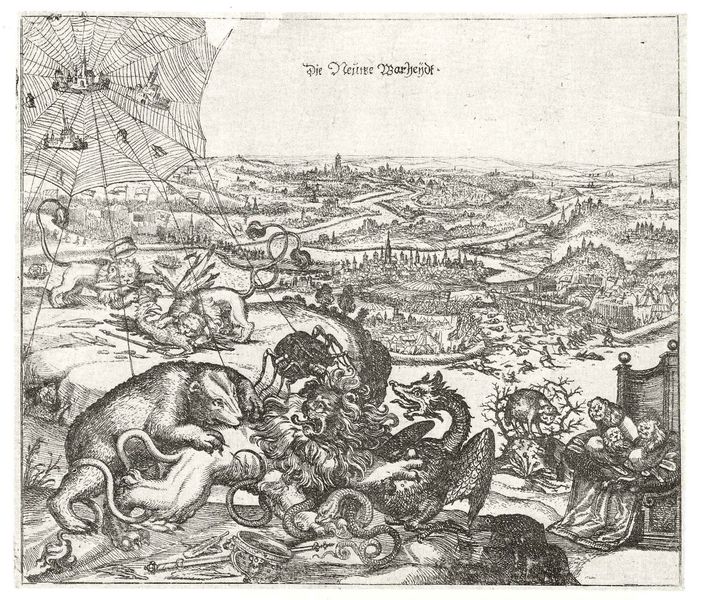
Titel: Die Neuwe Warheydt.
Institution: (Seriendruck)
Schlagwörter: adler, angriff, dunkel, himmel, kampf, weiß, bäume, fluss, landschaft, stadt, grau, hell, schwarz, stuhl, zeichnung, gebäude, haus, tier, tiere, mensch, ferne, horizont, hügel, weite, kirche, wege, land, krone, turm, fell, schwanz, schrift, berge, dorf, grafik, graphik, thron, karikatur, katze, burg, traum, druck, schraffur, radierung, stich, illustration, schwarzweiß, schlange, allegorie, jagd, stift, löwen, fressen, fabelwesen, dornen, greif, nest, schwänze, löwe, dürer, fäden, städte, kupferstich, bär, ungeheuer, netz, weise, drachen, flugblatt, drache, die, affen, wahrheit, beer, metapher, biber, spinne, getier, untiere, spinnennetz, vernetzt, dachs, propaganda, marder, spinnwebe, bär löwe, natz, warhendt, die neue wahrheit, reine wahrheit, reine, die reine wahrheit